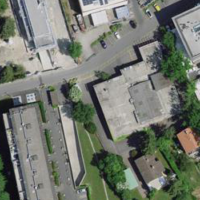
EUNIS habitat code: 54
Species observed at this site:
Emberiza cirlus
Saxicola rubicola